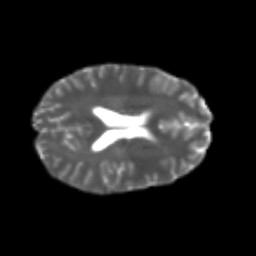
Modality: T2w
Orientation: axial
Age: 23
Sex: female
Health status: healthy
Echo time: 0.074 s